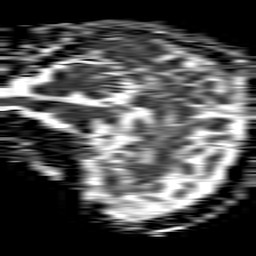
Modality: ADC
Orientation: sagittal
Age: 37
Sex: male
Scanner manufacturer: philips
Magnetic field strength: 1.5 T
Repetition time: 4.6 s
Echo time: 0.08517 s